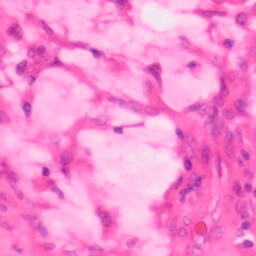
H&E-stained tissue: Colon